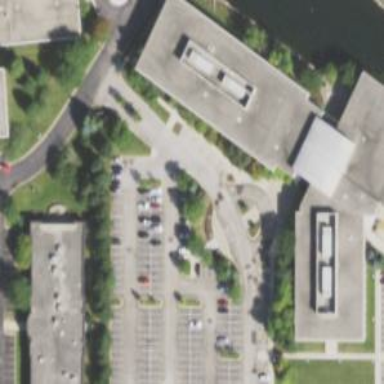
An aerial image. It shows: College building.